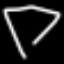
Label: diamond